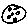
Label: moon